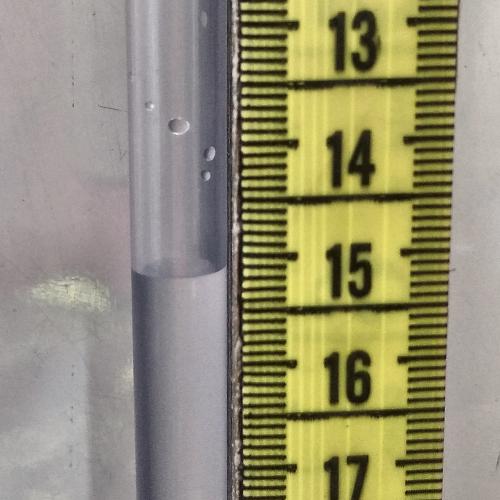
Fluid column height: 15.1 cm